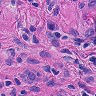
Metastatic tissue present: yes